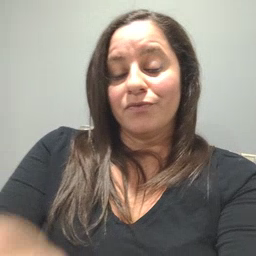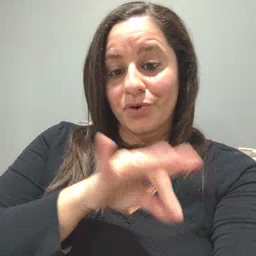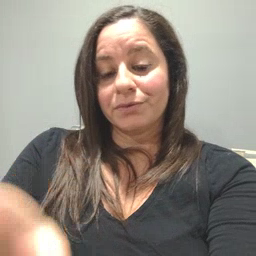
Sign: frenchfries